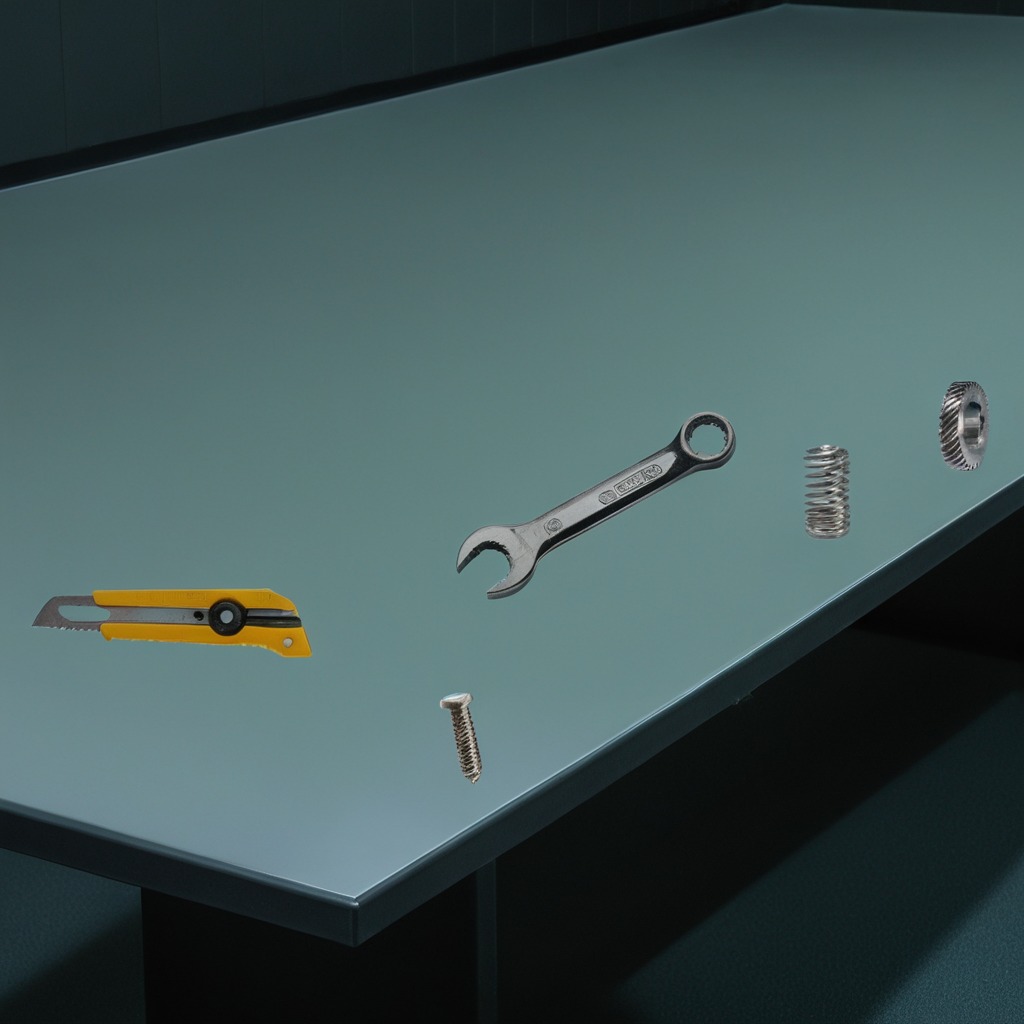
A steel gear with teeth, a utility knife, a metal machine screw, a coiled metal spring, and a wrench are lying on the table.